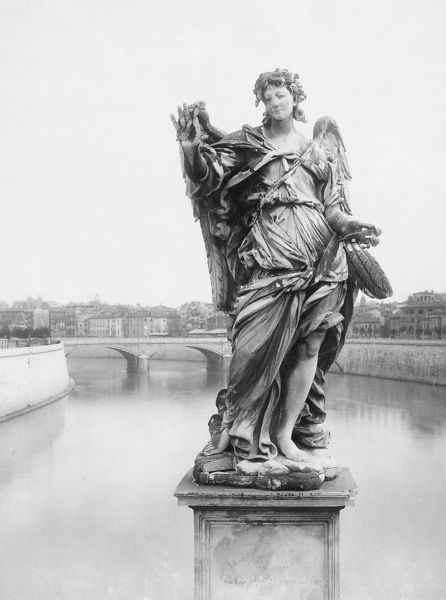
Titel: Engel mit den Nägeln
Künstler: Girolamo Lucenti
Standort: Rom, Engelsbrücke (EU - I - Latium)
Schlagwörter: fuß, himmel, wasser, fluss, stadt, frau, grau, paris, pfeiler, haus, band, falten, halten, sockel, häuser, brücke, einsam, figur, gewand, locken, engel, skulptur, statue, mauer, weis, seine, bogenbrücke, faltenwurf, kontrapost, foto, fotografie, fus, schwarz-weiß, segnen, florenz, heiliger, himel, pisa, brücken, saine, flusss, brückenfigur